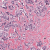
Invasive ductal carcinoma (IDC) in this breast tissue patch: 1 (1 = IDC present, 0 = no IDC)